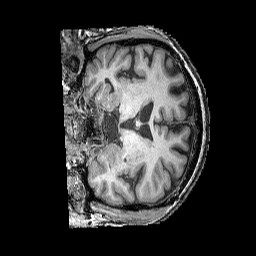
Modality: T1w
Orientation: coronal
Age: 70
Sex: male
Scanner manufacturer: siemens
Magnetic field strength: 3 T
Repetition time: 2.25 s
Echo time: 0.00411 s